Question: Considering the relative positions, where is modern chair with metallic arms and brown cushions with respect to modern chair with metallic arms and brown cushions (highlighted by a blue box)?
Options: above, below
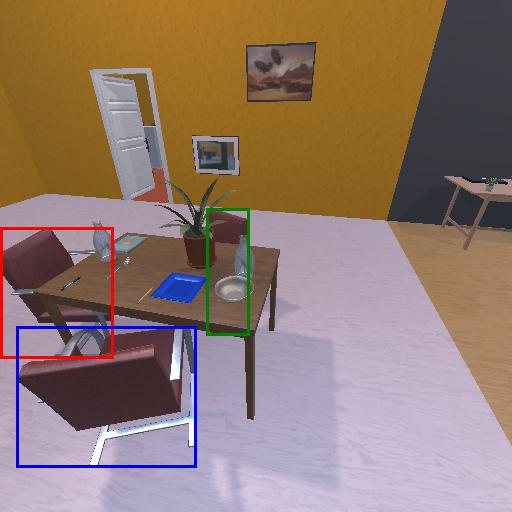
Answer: above